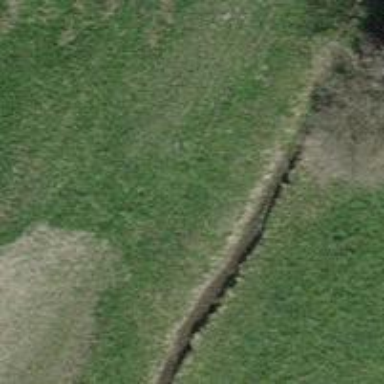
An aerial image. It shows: Ditch acting as barrier.